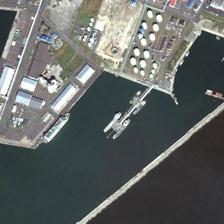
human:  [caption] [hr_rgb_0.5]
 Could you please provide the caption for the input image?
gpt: here we can see a port with a seewall is built near some storage tanks and factory buildings  where several ships is moored .

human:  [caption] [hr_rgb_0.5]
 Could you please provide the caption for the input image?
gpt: several ships stop inside this port while white buildings are situated on its bank .

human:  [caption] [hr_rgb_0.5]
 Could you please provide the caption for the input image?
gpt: here we can see a port with a seewall is built near some storage tanks and factory buildings  where several ships is moored .

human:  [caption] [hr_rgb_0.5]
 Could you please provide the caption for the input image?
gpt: here we can see a port with a seewall is built near some storage tanks and factory buildings  where several ships is moored .

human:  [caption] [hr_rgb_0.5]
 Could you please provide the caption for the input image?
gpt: several boats are in a port near several buildings and some white storage tanks .